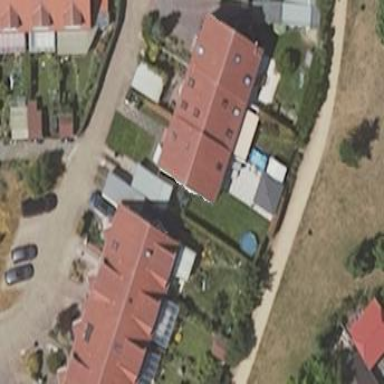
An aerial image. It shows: Terrace building.